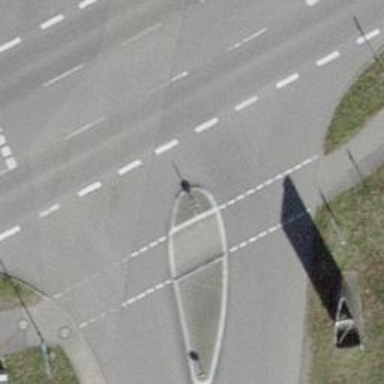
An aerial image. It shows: Marked road crossing with island and clear markings.